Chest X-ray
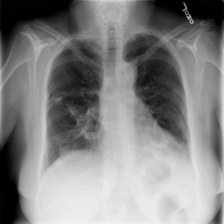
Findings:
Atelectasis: negative
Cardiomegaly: negative
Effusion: negative
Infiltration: negative
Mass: negative
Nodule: positive
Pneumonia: negative
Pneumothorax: negative
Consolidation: negative
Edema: negative
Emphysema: negative
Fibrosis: negative
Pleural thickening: negative
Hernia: negative